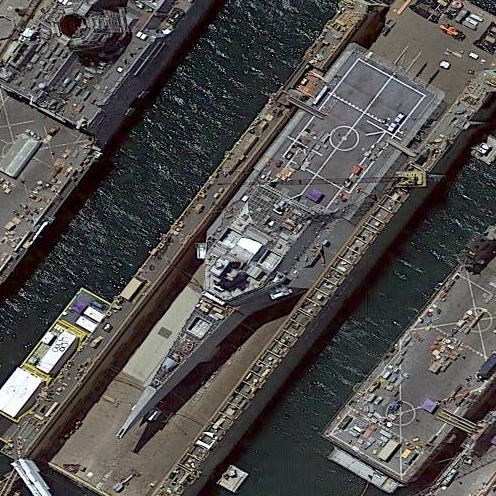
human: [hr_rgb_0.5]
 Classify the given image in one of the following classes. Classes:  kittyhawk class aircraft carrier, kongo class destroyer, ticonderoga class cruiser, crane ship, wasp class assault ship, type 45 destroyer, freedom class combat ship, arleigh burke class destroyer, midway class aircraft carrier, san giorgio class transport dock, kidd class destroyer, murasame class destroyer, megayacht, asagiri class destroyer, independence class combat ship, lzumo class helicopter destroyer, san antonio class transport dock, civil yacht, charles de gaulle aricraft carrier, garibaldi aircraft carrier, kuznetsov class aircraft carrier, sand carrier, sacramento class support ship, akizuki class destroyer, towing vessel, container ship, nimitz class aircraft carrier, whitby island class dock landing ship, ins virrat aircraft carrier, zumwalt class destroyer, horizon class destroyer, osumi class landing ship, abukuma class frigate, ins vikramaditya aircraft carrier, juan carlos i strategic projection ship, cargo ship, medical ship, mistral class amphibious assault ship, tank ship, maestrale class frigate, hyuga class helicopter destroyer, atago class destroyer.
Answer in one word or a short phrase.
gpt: Independence class combat ship